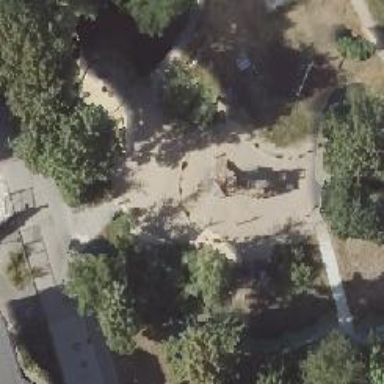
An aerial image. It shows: Playground area for leisure land.